Question: >
<URL>
I have been struggling to find a solution for this from long but in vain. I recently installed SQL Server Management Studio Express and tried to login with SQL authentication with 'sa' username. It was giving me error 233, so I enabled NamedPipes, Shared Memory and TCP IP from Configuration Manager.
Now, I when I try to login, it shows an Error:
> Login failed for the user ''. Erorr: 18456
Screenshot:

I checked the server error logs and they were showing me
> 2011-01-07 01:35:12.47 spid17s Error: 17054,
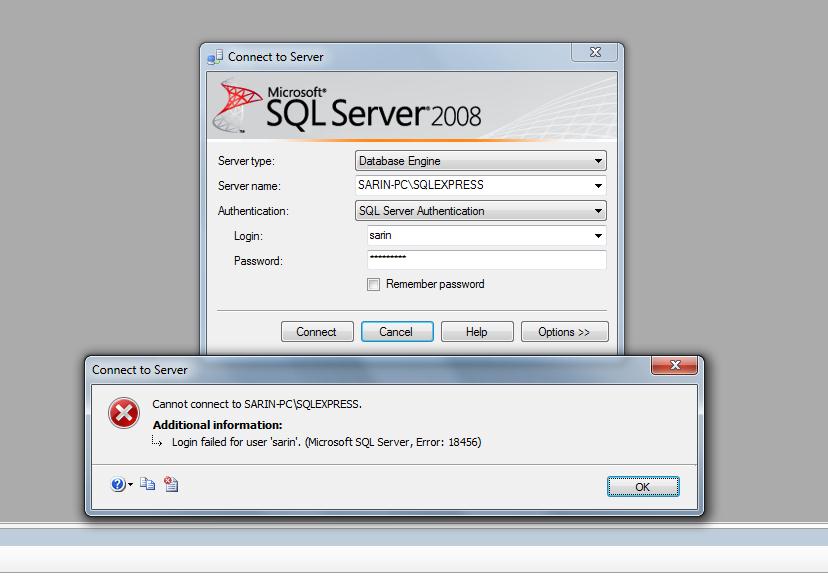
Answer: Try logging in with "Windows Authentication" first and create a new user with a password. You can use this new username/password to login and find out if you are using the right user/pwd combination.
Hope this helps